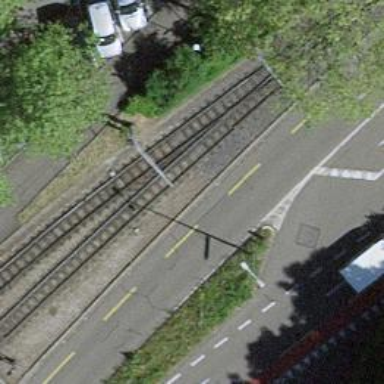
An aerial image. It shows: Single-tracked tram railway with electrified contact lines.